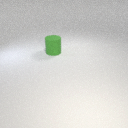
large green rubber cylinder